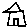
Label: house